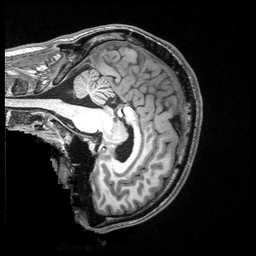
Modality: T1w
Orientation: sagittal
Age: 28
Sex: male
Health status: healthy
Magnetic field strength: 3 T
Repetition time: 2.53 s
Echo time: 0.00331 s